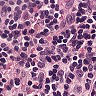
Metastatic tissue present: no